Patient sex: M
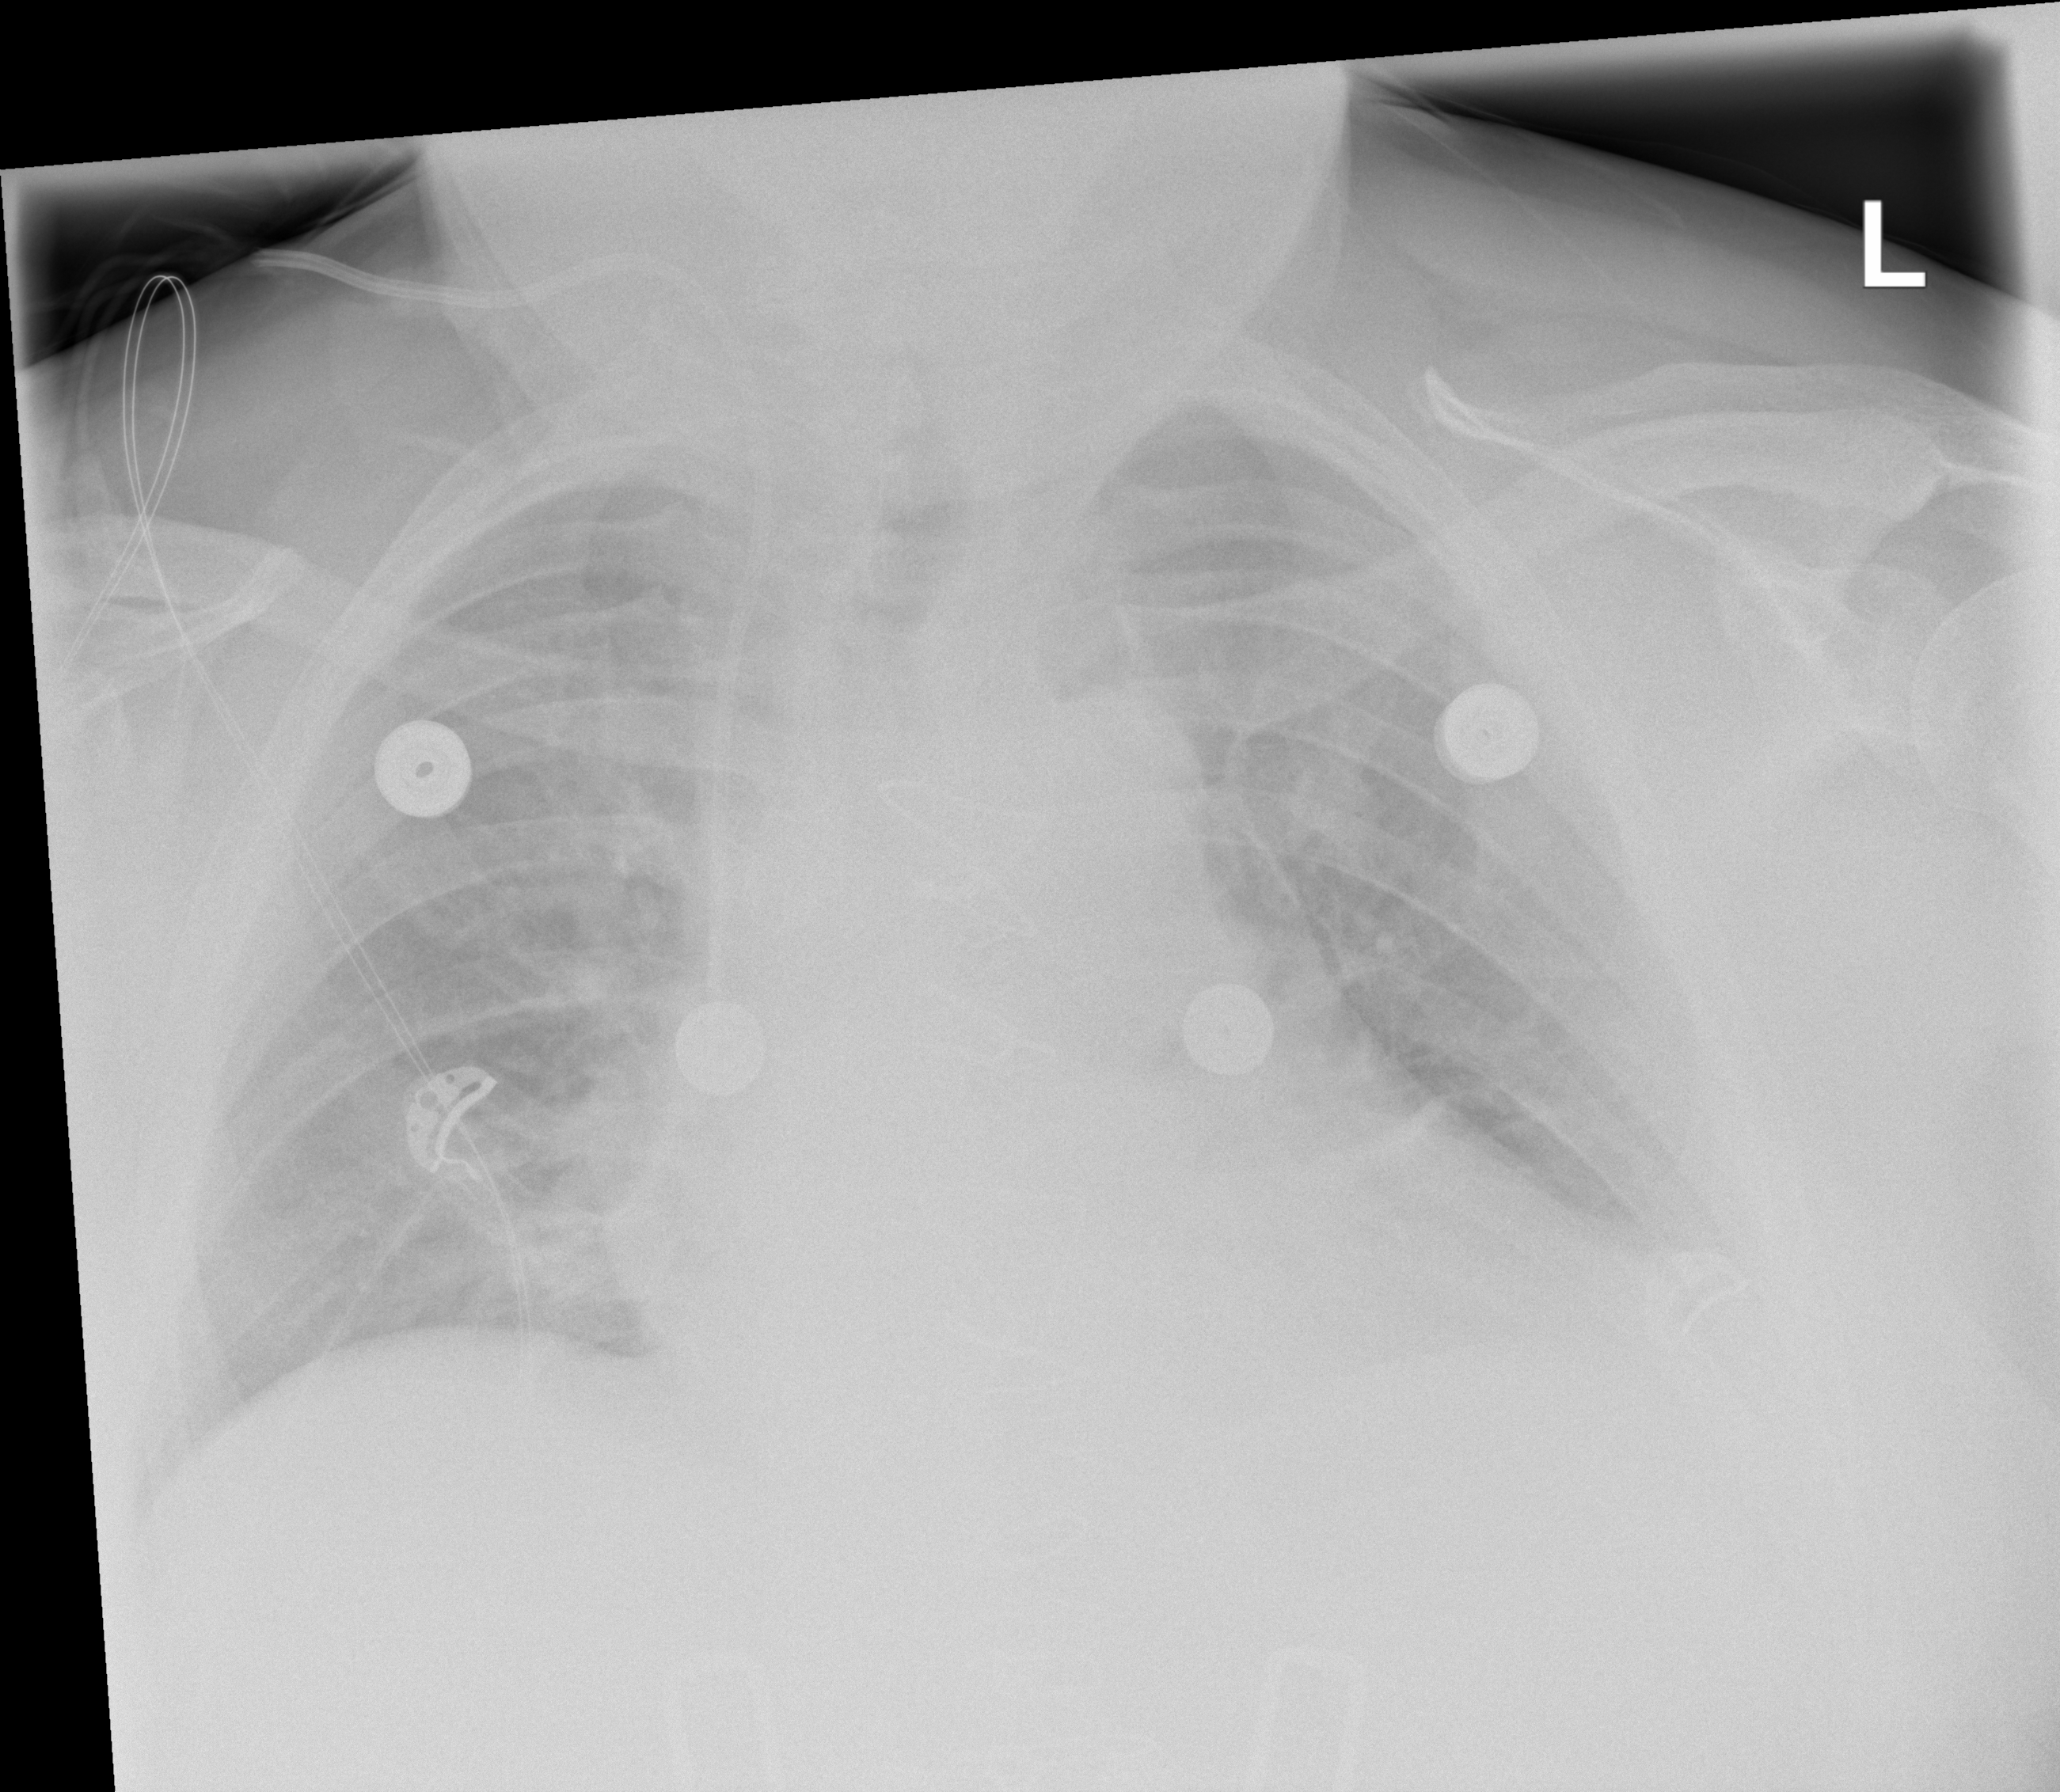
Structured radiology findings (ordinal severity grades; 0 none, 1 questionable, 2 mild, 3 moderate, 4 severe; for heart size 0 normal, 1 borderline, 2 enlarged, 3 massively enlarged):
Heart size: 2
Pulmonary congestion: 0
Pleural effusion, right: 0
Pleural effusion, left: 2
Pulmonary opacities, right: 0
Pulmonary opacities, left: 0
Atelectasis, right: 2
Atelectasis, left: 0